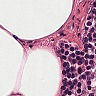
Metastatic tissue present: no